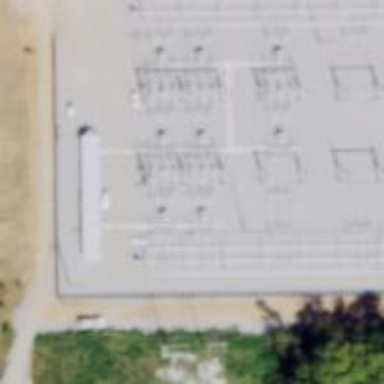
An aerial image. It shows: Switch for power supply.